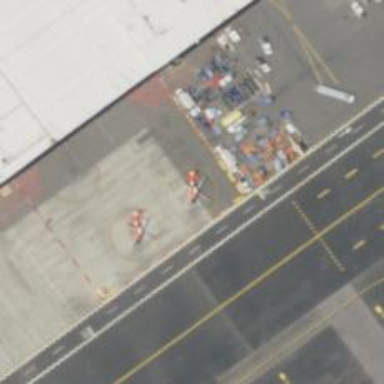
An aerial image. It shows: Image of helipad at airport.